Question: When I pass a string with special characters to my view, The special characters are shown as a question mark, eg:
'''
$data['make'] = 'Quels pneus Dunlop avez-vous achete ?';
$this->load->view("form", $data);
'''
---
This looks as follows in my view:

When I type the characters directly into the HTML page they show fine. how can I fix this issue?
'''
<meta http-equiv="Content-Type" content="text/html; charset=utf-8">
'''
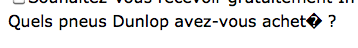
Answer: Using codeigniters ascii_to_entities function did the trick.
'''
$this->load->helper('text');
ascii_to_entities($string);
'''